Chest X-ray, AP view. Patient: 50 years old, sex M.
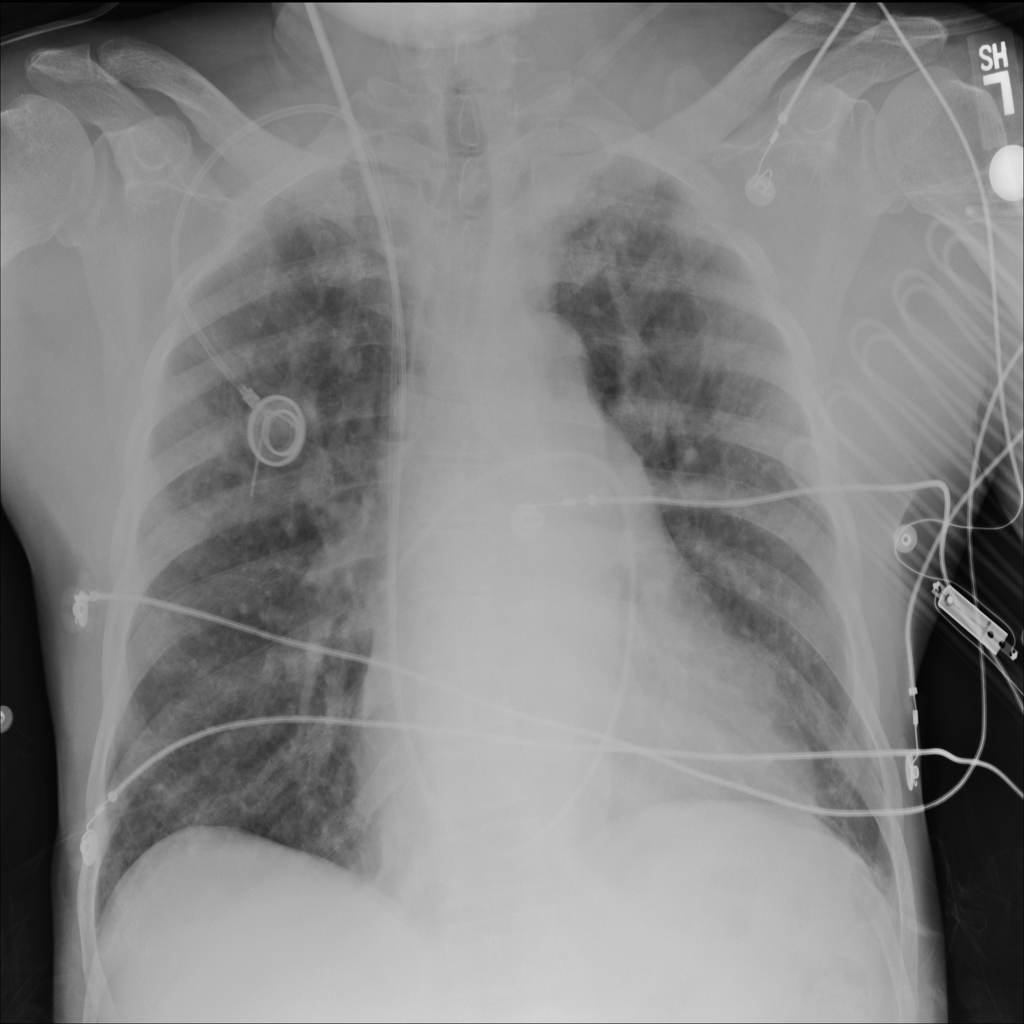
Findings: No Finding